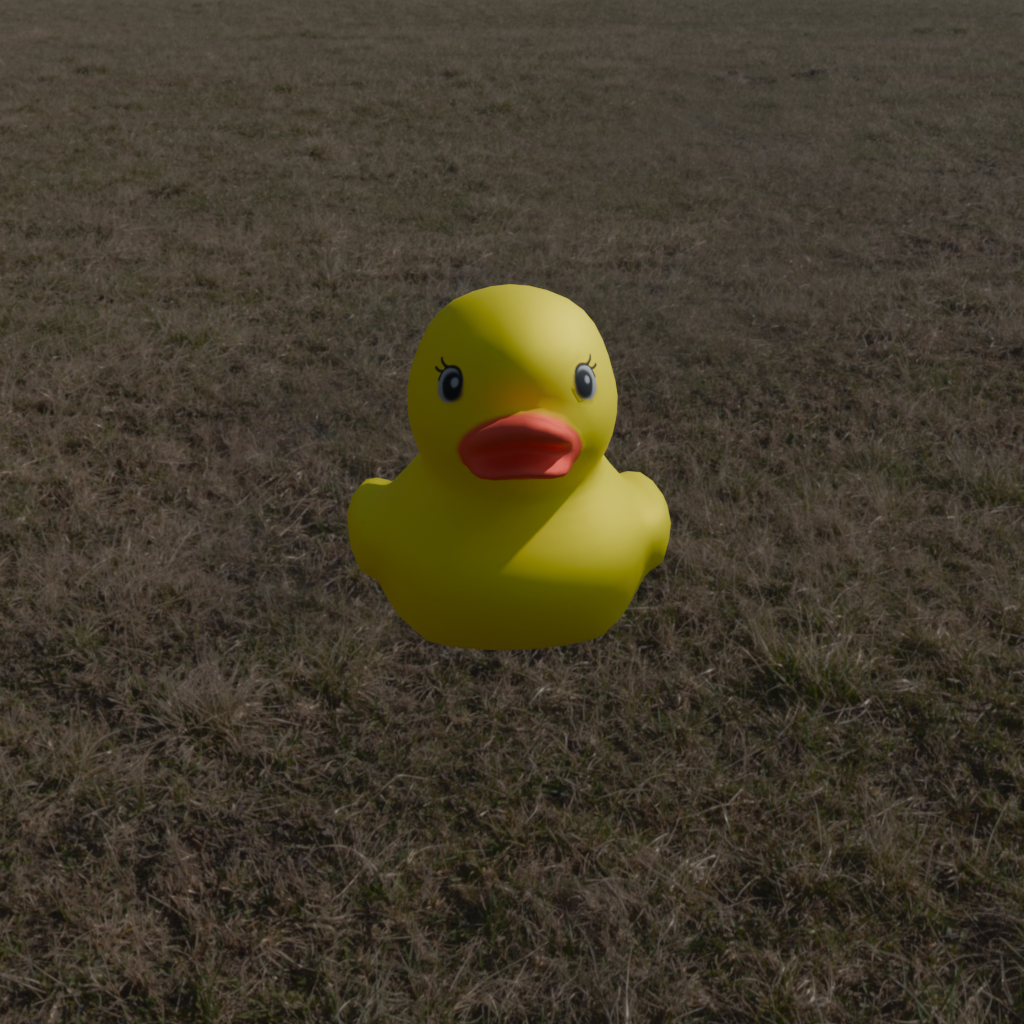
an image of a yellow rubber duck seen from <front> in an open field with a bleft sun and scattered clouds in the sky.